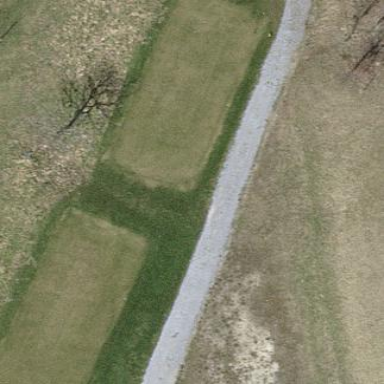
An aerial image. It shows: Grass area designated as golf tee.